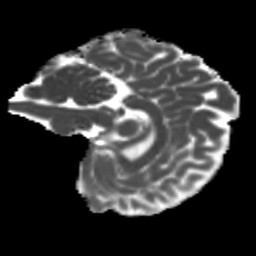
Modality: MD
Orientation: sagittal
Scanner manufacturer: siemens
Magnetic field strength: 3 T
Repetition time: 4 s
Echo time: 0.0594 s